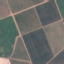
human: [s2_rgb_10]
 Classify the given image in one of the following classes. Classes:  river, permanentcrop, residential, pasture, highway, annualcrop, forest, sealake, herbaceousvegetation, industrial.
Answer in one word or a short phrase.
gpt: PermanentCrop